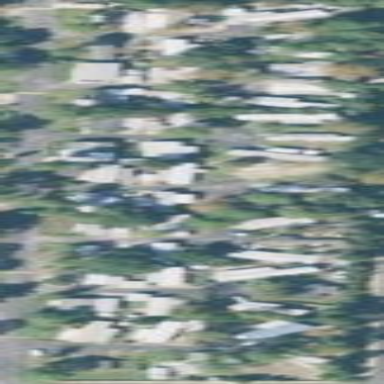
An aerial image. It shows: Residential area known as trailer park.